Question: '''
<tr id='recent_tablerow_0'>
<td>Women's Health Initiative</td>
<td>Versions 1-5: passed embargo</td>
<td>
<img src="./images/V.png" alt="V" height="24px" width="20.74px" border="0" s>
<img src="./images/D.png" alt="D" height="24" width="20.74" border="0">
<img src="./images/A.png" alt="A" height="24" width="20.74" border="0">
<img src="./images/S.png" alt="S" height="24" width="20.74" border="0">
</td>
<td>55181</td>
<td>Partial Factorial Randomized, Double-Blind, Placebo-Controlled, Cohort, Longitudinal</td>
<td><a href="#">Links</a></td>
<td>N/A</td>
</tr>
'''
The images are pushing all the other elements of the other cells down by 24px. Has anyone seen this gap problem before?
Ultimately I would like to remove these images and replace them with 's with the images as background images. But when I do that, there is still a gap and the images appear to be blank, mysteriously.
Advice or similar experiences would be appreciated.

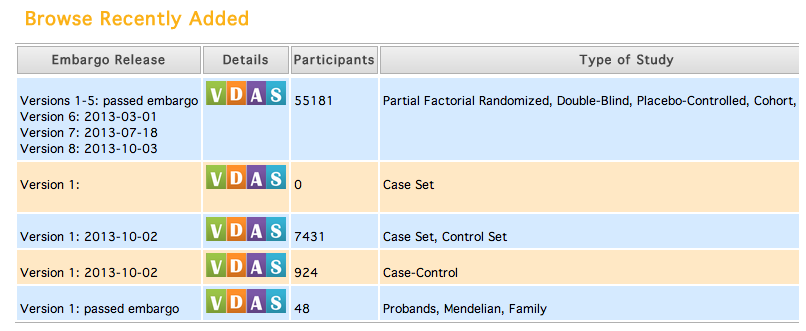
Answer: Images, by default, are inline elements. Inline elements have a bit of a gap at the bottom to account for the descenders on letters. You can probably fix your problem by floating the images.